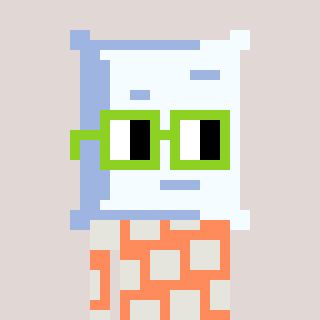
a pixel art character with square light green glasses, a pillow-shaped head and a peachy-colored body on a warm background